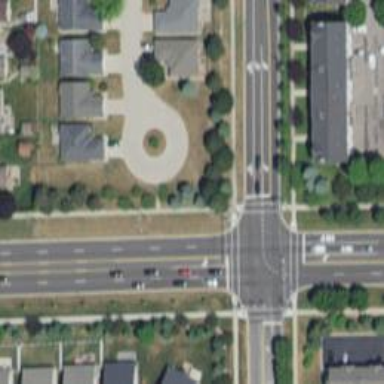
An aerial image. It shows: Turning loop on the road.